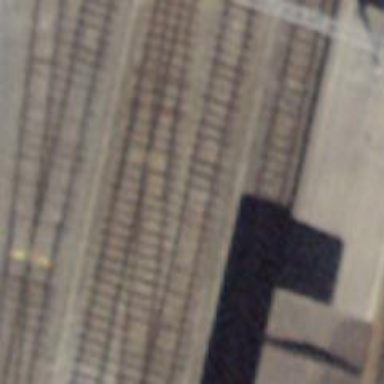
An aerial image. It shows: Railway siding with one electrified track and contact line for powering the train.